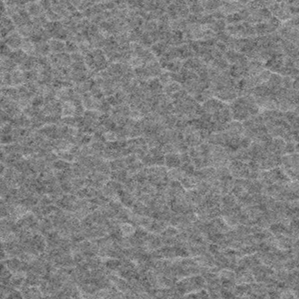
Label: frost